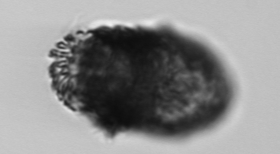
Label: Stenosemella_pacifica